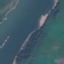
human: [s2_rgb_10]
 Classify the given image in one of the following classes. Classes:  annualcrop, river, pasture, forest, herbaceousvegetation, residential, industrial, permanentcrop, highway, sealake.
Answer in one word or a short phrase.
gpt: River